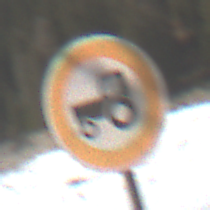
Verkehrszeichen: VerbotKraftfahrzeugeZuegeNichtSchneller25
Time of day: Midday
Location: Outdoor (Nature)
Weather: PartlyCloudy
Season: NotSpecified
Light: Natural